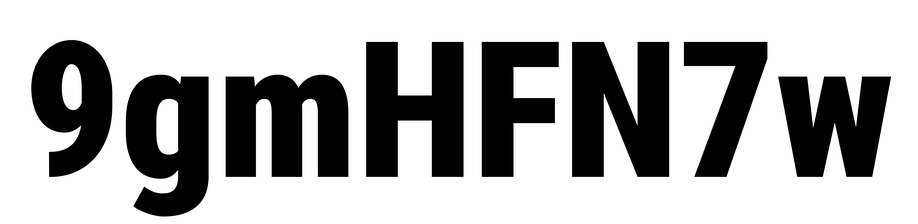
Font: Roboto_Condensed_Black